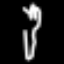
Label: fork